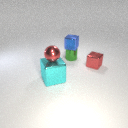
small red metal cube to the right of small green metal cylinder